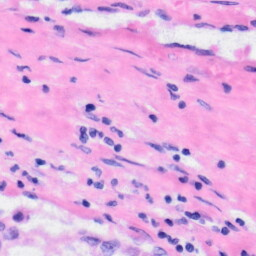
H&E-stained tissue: Liver